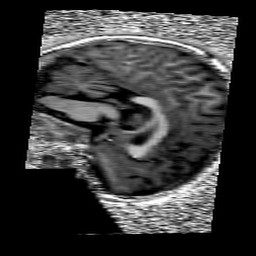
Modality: UNIT1
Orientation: sagittal
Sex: female
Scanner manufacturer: siemens
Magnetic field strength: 3 T
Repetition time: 5 s
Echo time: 0.00368 s